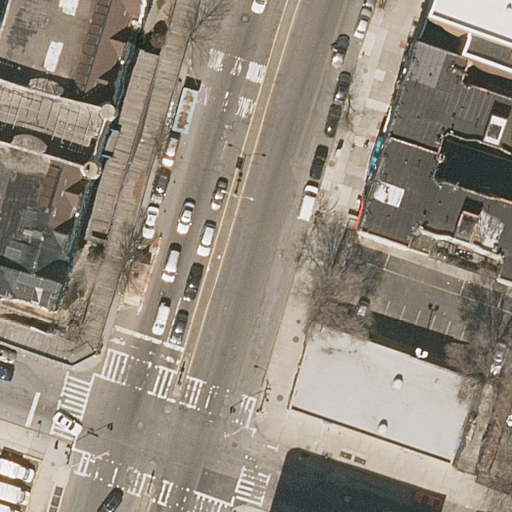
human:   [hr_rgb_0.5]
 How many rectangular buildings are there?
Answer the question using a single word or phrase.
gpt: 2

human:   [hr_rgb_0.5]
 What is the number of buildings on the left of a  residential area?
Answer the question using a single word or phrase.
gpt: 0

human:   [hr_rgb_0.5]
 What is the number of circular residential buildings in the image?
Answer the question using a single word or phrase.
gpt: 0

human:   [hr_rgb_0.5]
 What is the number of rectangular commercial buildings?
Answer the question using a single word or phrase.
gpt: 0

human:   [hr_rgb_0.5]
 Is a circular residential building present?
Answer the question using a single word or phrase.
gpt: no

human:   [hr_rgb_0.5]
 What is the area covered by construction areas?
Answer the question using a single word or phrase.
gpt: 0m2

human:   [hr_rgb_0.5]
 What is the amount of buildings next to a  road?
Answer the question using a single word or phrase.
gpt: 4

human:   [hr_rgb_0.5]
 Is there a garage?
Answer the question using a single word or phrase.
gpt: no

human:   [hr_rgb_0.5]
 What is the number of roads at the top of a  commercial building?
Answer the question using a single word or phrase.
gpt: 0

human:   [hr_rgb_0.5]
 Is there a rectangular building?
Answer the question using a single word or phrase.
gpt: yes

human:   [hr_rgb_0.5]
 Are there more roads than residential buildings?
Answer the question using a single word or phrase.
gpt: no

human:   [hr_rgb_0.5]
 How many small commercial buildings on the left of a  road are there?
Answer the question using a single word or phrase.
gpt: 0

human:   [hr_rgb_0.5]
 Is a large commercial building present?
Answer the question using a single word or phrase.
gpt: no

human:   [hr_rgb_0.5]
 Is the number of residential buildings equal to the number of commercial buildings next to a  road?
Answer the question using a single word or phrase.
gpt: no

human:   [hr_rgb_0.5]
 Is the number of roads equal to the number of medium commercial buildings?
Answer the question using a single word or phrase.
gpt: no

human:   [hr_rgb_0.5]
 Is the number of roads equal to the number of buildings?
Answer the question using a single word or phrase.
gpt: no

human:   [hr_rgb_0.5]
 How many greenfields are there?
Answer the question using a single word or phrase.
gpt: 0

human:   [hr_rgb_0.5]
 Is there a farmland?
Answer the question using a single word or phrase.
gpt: no

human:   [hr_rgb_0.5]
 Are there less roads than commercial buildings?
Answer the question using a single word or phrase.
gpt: no

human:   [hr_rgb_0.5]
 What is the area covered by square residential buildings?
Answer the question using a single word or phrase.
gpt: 0m2

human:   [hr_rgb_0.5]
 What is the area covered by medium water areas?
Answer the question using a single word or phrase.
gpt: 0m2

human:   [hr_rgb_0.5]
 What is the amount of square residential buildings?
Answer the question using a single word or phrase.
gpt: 0

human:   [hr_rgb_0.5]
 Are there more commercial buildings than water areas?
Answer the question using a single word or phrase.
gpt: no

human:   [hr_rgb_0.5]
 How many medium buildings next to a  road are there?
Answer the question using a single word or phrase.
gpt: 2

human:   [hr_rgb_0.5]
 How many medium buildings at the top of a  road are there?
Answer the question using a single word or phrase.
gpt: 2

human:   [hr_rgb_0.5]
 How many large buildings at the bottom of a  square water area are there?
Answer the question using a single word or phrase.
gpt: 0

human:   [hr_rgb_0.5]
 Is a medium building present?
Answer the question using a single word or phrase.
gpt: yes

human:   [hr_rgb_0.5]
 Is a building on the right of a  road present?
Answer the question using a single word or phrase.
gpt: yes

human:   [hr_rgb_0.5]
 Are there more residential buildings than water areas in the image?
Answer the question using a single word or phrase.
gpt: yes

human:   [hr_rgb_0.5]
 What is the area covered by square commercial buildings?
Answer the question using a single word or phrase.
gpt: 0m2

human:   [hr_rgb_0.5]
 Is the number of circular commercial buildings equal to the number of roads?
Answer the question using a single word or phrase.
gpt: no

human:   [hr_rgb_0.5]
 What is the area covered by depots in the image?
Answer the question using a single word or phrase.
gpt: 0m2

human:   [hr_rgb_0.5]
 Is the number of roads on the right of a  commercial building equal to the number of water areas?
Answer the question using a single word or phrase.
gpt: yes

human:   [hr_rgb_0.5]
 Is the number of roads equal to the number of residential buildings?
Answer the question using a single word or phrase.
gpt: no

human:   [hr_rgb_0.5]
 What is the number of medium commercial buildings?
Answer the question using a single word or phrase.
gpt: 0

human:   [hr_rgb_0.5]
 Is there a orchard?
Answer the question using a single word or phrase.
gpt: no